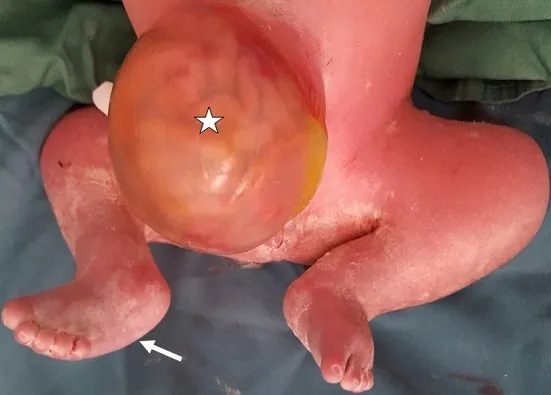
Photograph of the newborn: omphalocele containing digestive loops (star); appearance in frog of the two lower limbs with right clubbed foot (arrow).
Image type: medical_photograph (other_medical_photograph)